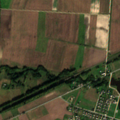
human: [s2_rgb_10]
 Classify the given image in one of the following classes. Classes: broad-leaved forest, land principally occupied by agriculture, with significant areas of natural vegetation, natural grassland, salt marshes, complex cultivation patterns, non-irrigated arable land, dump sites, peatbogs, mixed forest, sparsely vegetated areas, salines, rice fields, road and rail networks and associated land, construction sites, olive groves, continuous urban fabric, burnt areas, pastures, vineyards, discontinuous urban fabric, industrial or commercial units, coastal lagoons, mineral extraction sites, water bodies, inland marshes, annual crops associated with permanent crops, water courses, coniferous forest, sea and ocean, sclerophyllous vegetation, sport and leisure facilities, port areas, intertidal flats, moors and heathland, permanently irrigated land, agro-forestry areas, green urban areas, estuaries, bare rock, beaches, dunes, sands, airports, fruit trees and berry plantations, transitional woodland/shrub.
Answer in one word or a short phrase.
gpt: discontinuous urban fabric, non-irrigated arable land, complex cultivation patterns, land principally occupied by agriculture, with significant areas of natural vegetation, broad-leaved forest